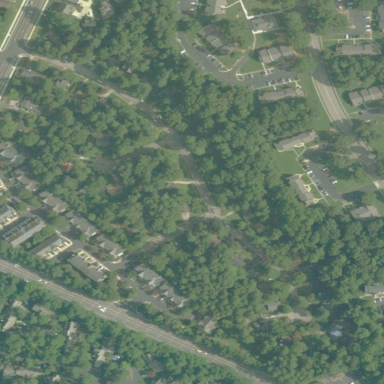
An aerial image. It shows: Residential area within neighborhood.